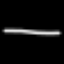
Label: line